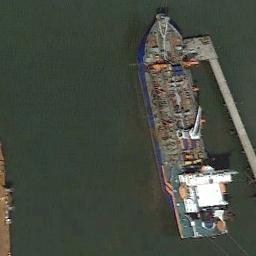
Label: ship